Field crop: maize
Growth stage: 1
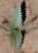
Species: datura